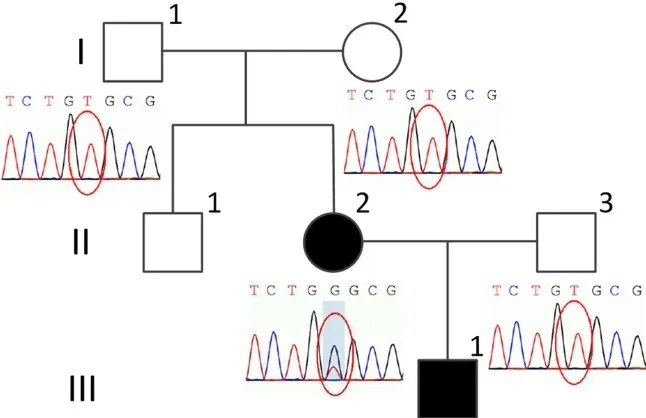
Pedigree of the present family and the variant screening diagrams. The proband is indicated by an arrow. Black indicates affected. Squares indicate males. Circles indicate females.
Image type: radiology (mri)